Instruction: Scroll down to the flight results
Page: flights
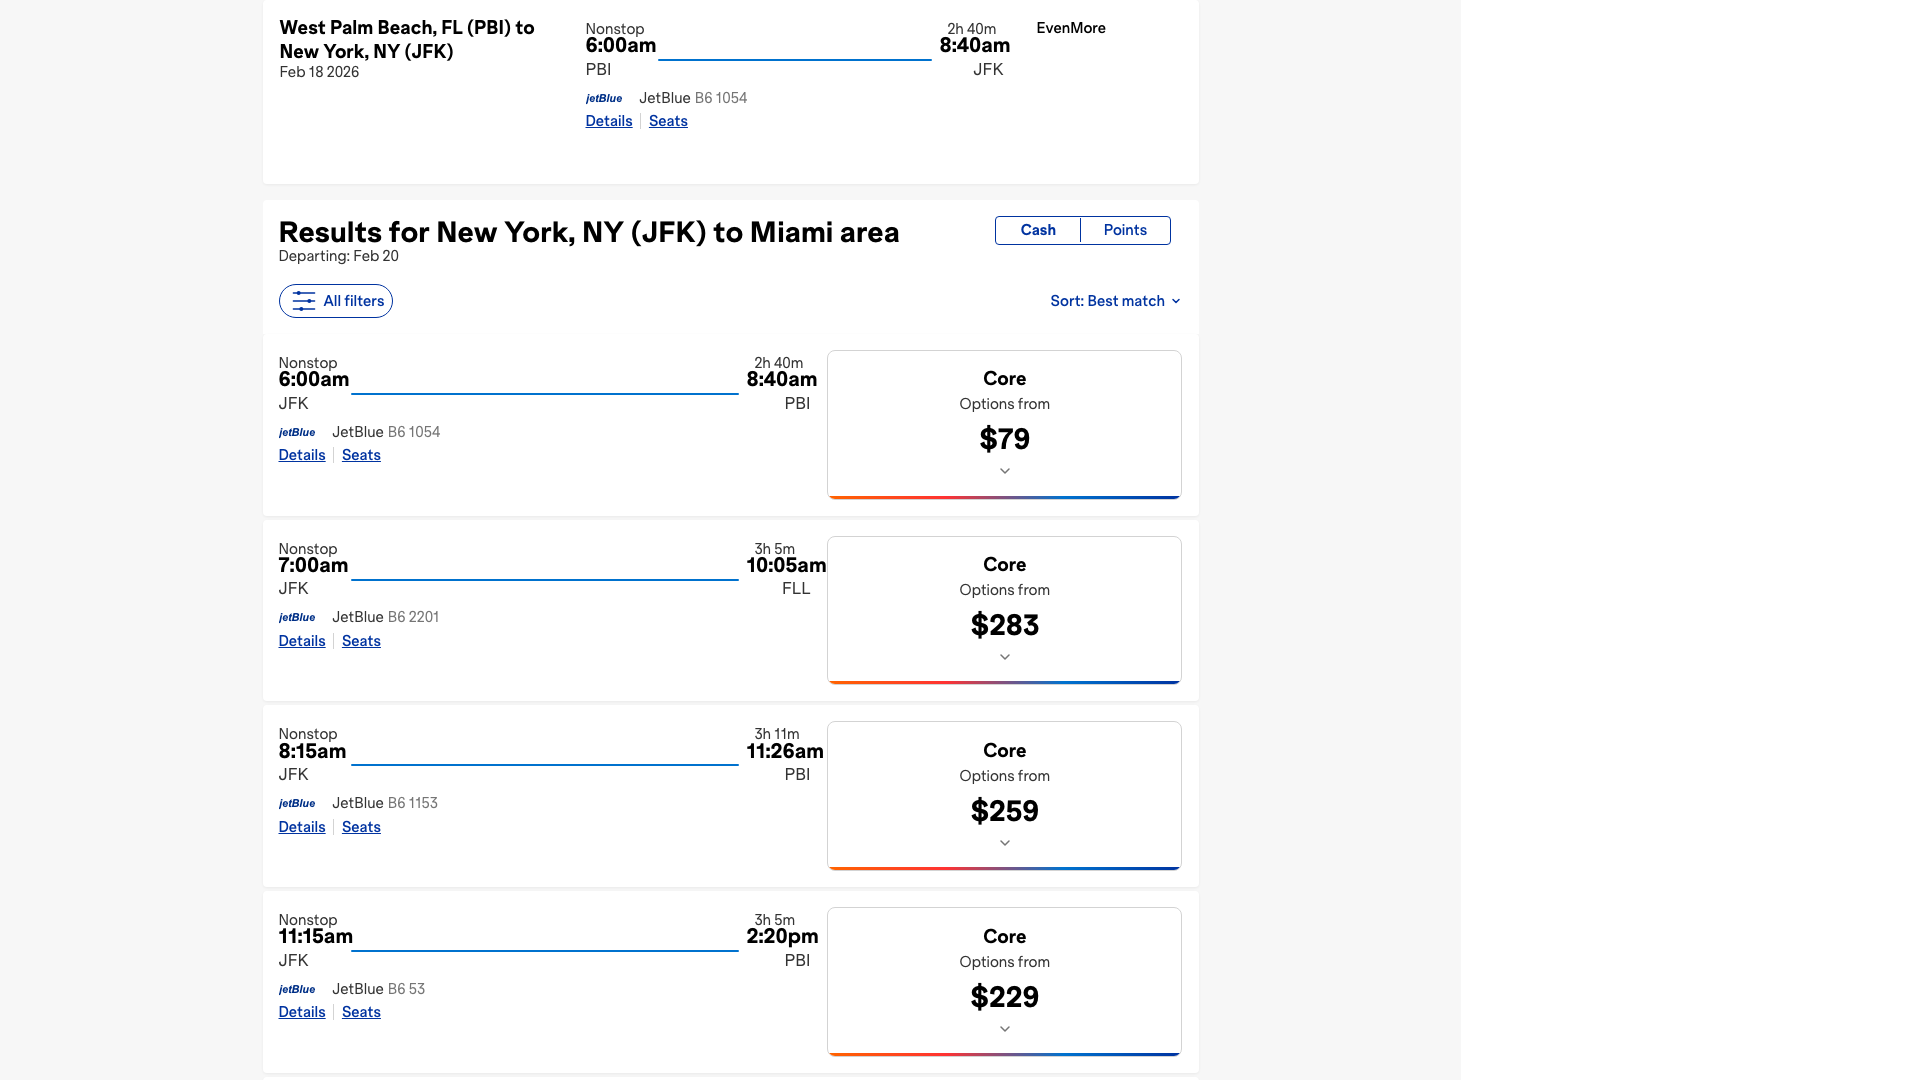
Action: scroll